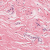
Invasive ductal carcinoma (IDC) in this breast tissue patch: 0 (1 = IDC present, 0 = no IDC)